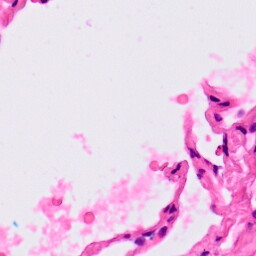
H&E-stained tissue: Lung